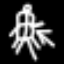
Label: chair